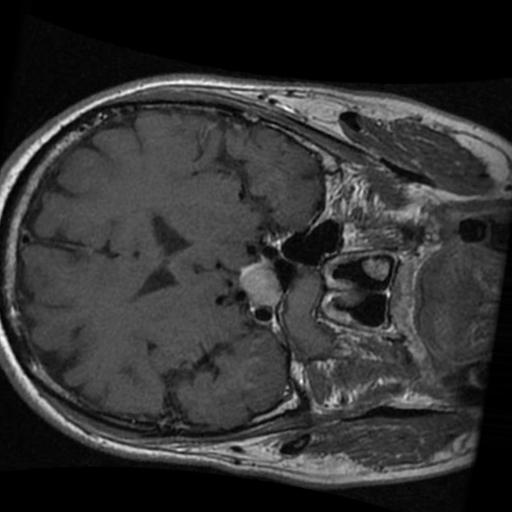
Label: brain_tumor